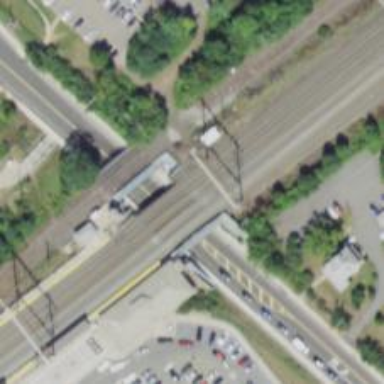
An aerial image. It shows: Railway with electrified contact lines.